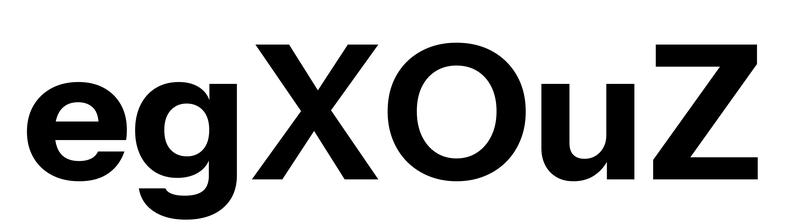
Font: InstrumentSans_Bold